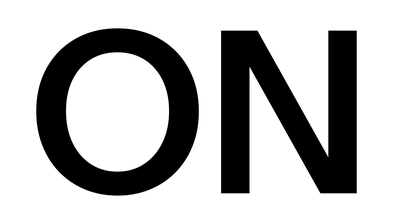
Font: InstrumentSans_SemiBold